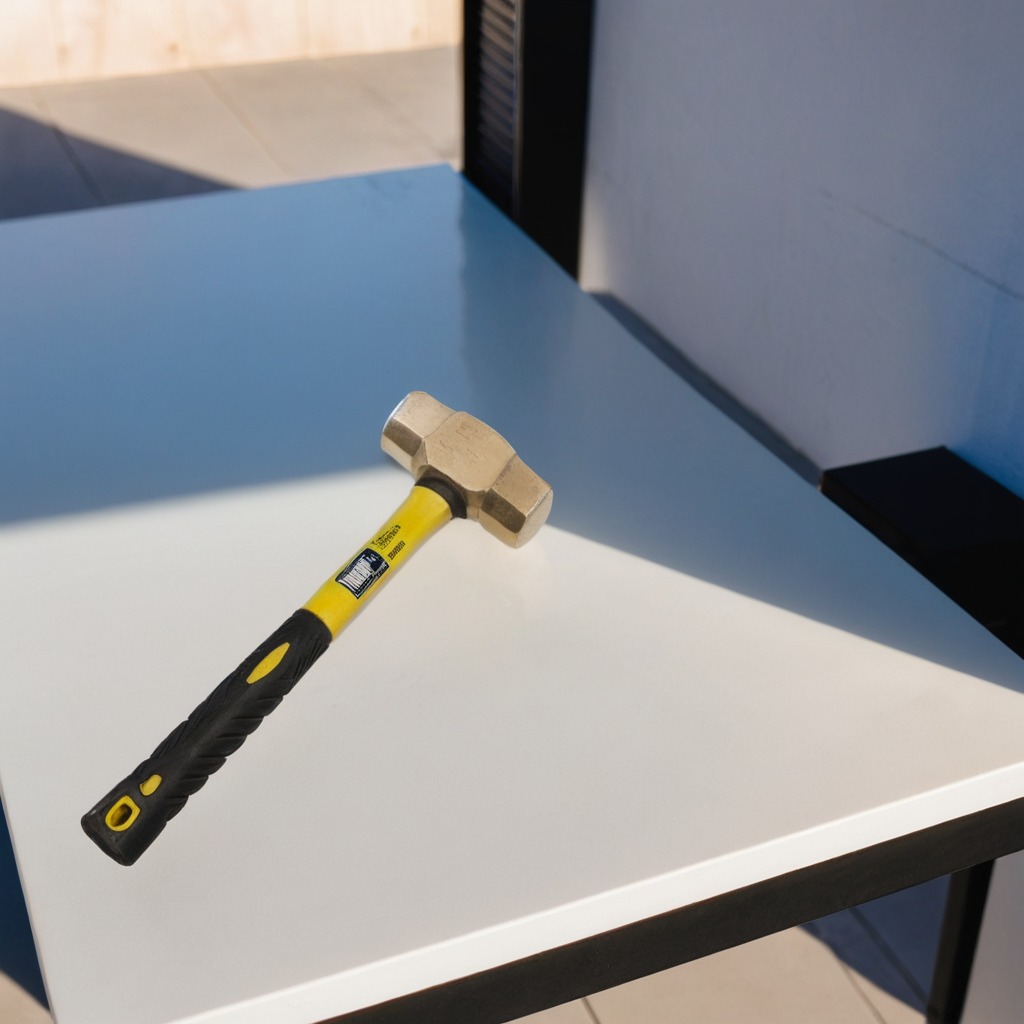
A hammer lying on the table in the outdoor tool station.